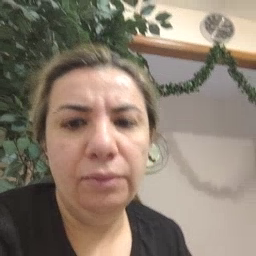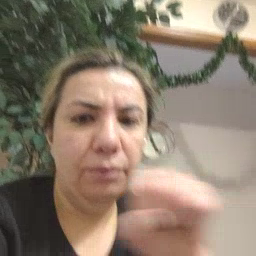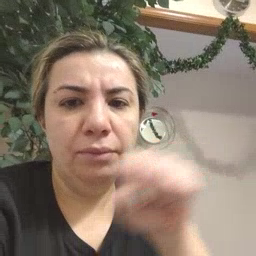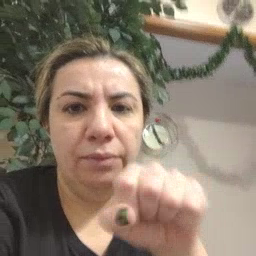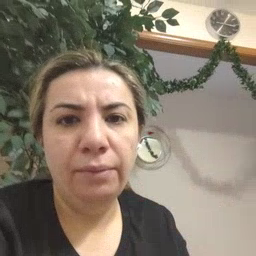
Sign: shoe